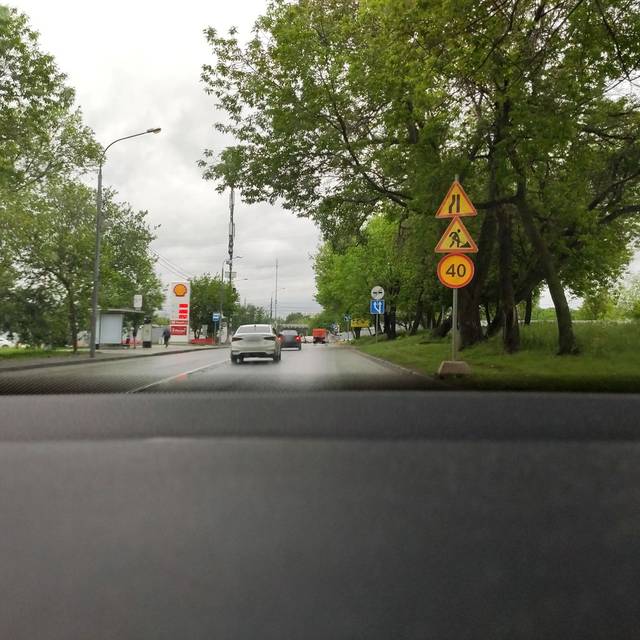
Region: Russia
Coordinates: 55.849, 37.626